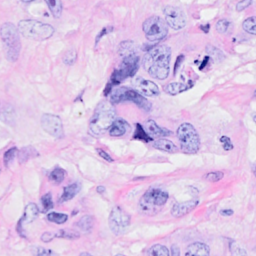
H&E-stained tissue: Breast